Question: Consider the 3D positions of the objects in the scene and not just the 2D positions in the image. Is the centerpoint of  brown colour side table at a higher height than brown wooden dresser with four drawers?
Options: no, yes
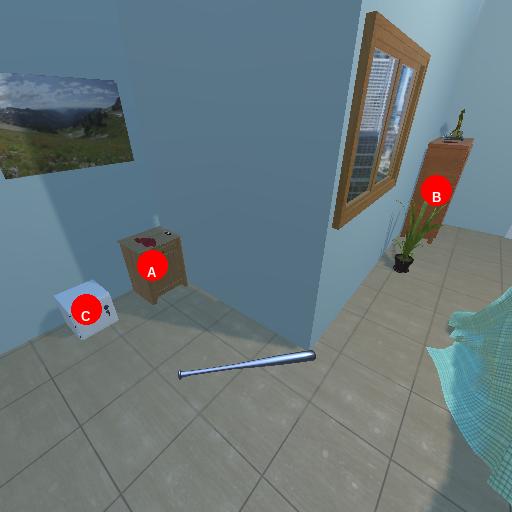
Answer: no